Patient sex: M
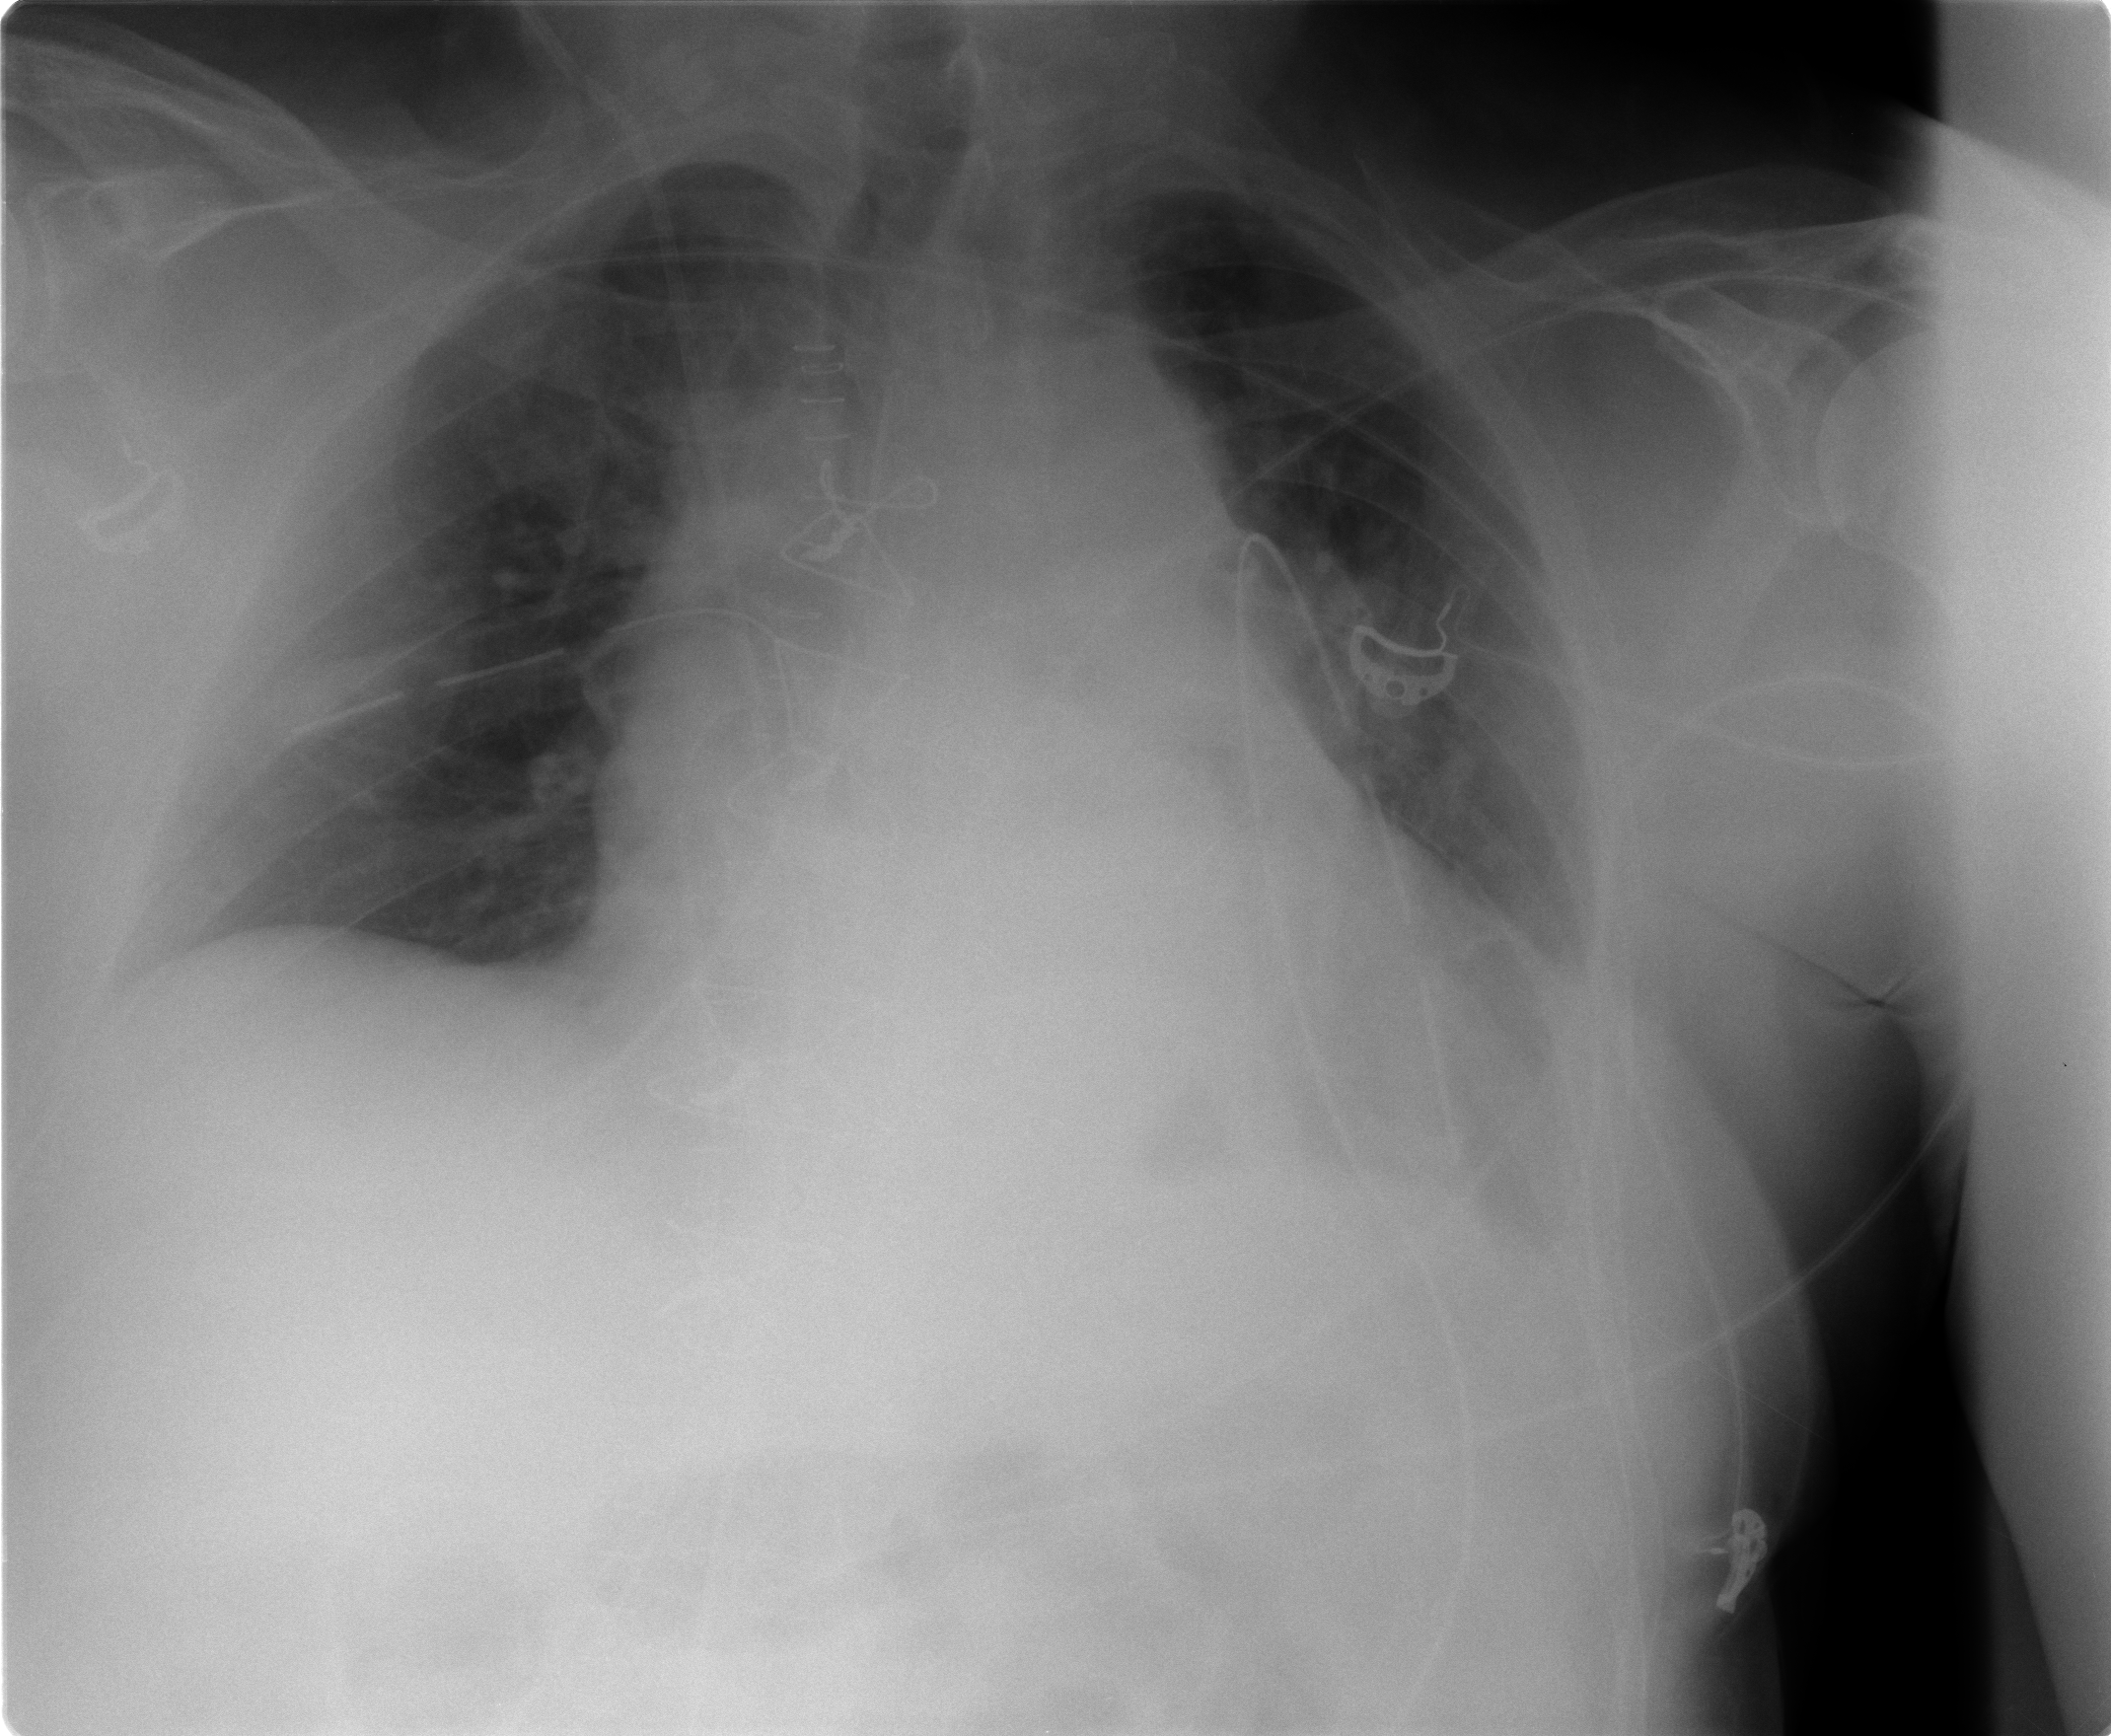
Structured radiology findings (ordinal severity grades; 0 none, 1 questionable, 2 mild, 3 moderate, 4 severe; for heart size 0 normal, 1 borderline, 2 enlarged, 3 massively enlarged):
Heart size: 2
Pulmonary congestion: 2
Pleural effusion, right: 0
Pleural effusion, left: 2
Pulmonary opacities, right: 0
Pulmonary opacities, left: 0
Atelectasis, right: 0
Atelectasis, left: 2